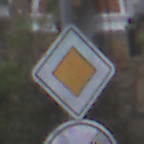
Verkehrszeichen: Vorfahrtsstrasse
Zusatzzeichen unten: EndeGeschwindigkeit70
Umgebung: Outdoor, Urban
Tageszeit: MorningAfternoon
Wetter: Overcast
Licht: Natural
Jahreszeit: NotSpecified
Kontrast: LowContrast